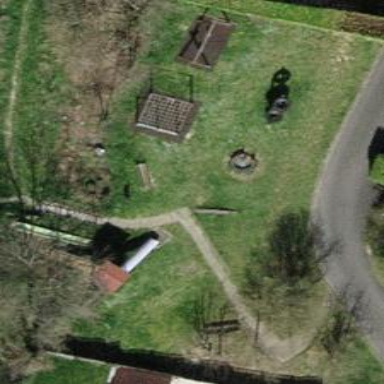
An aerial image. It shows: Playground area for leisure land.